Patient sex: M
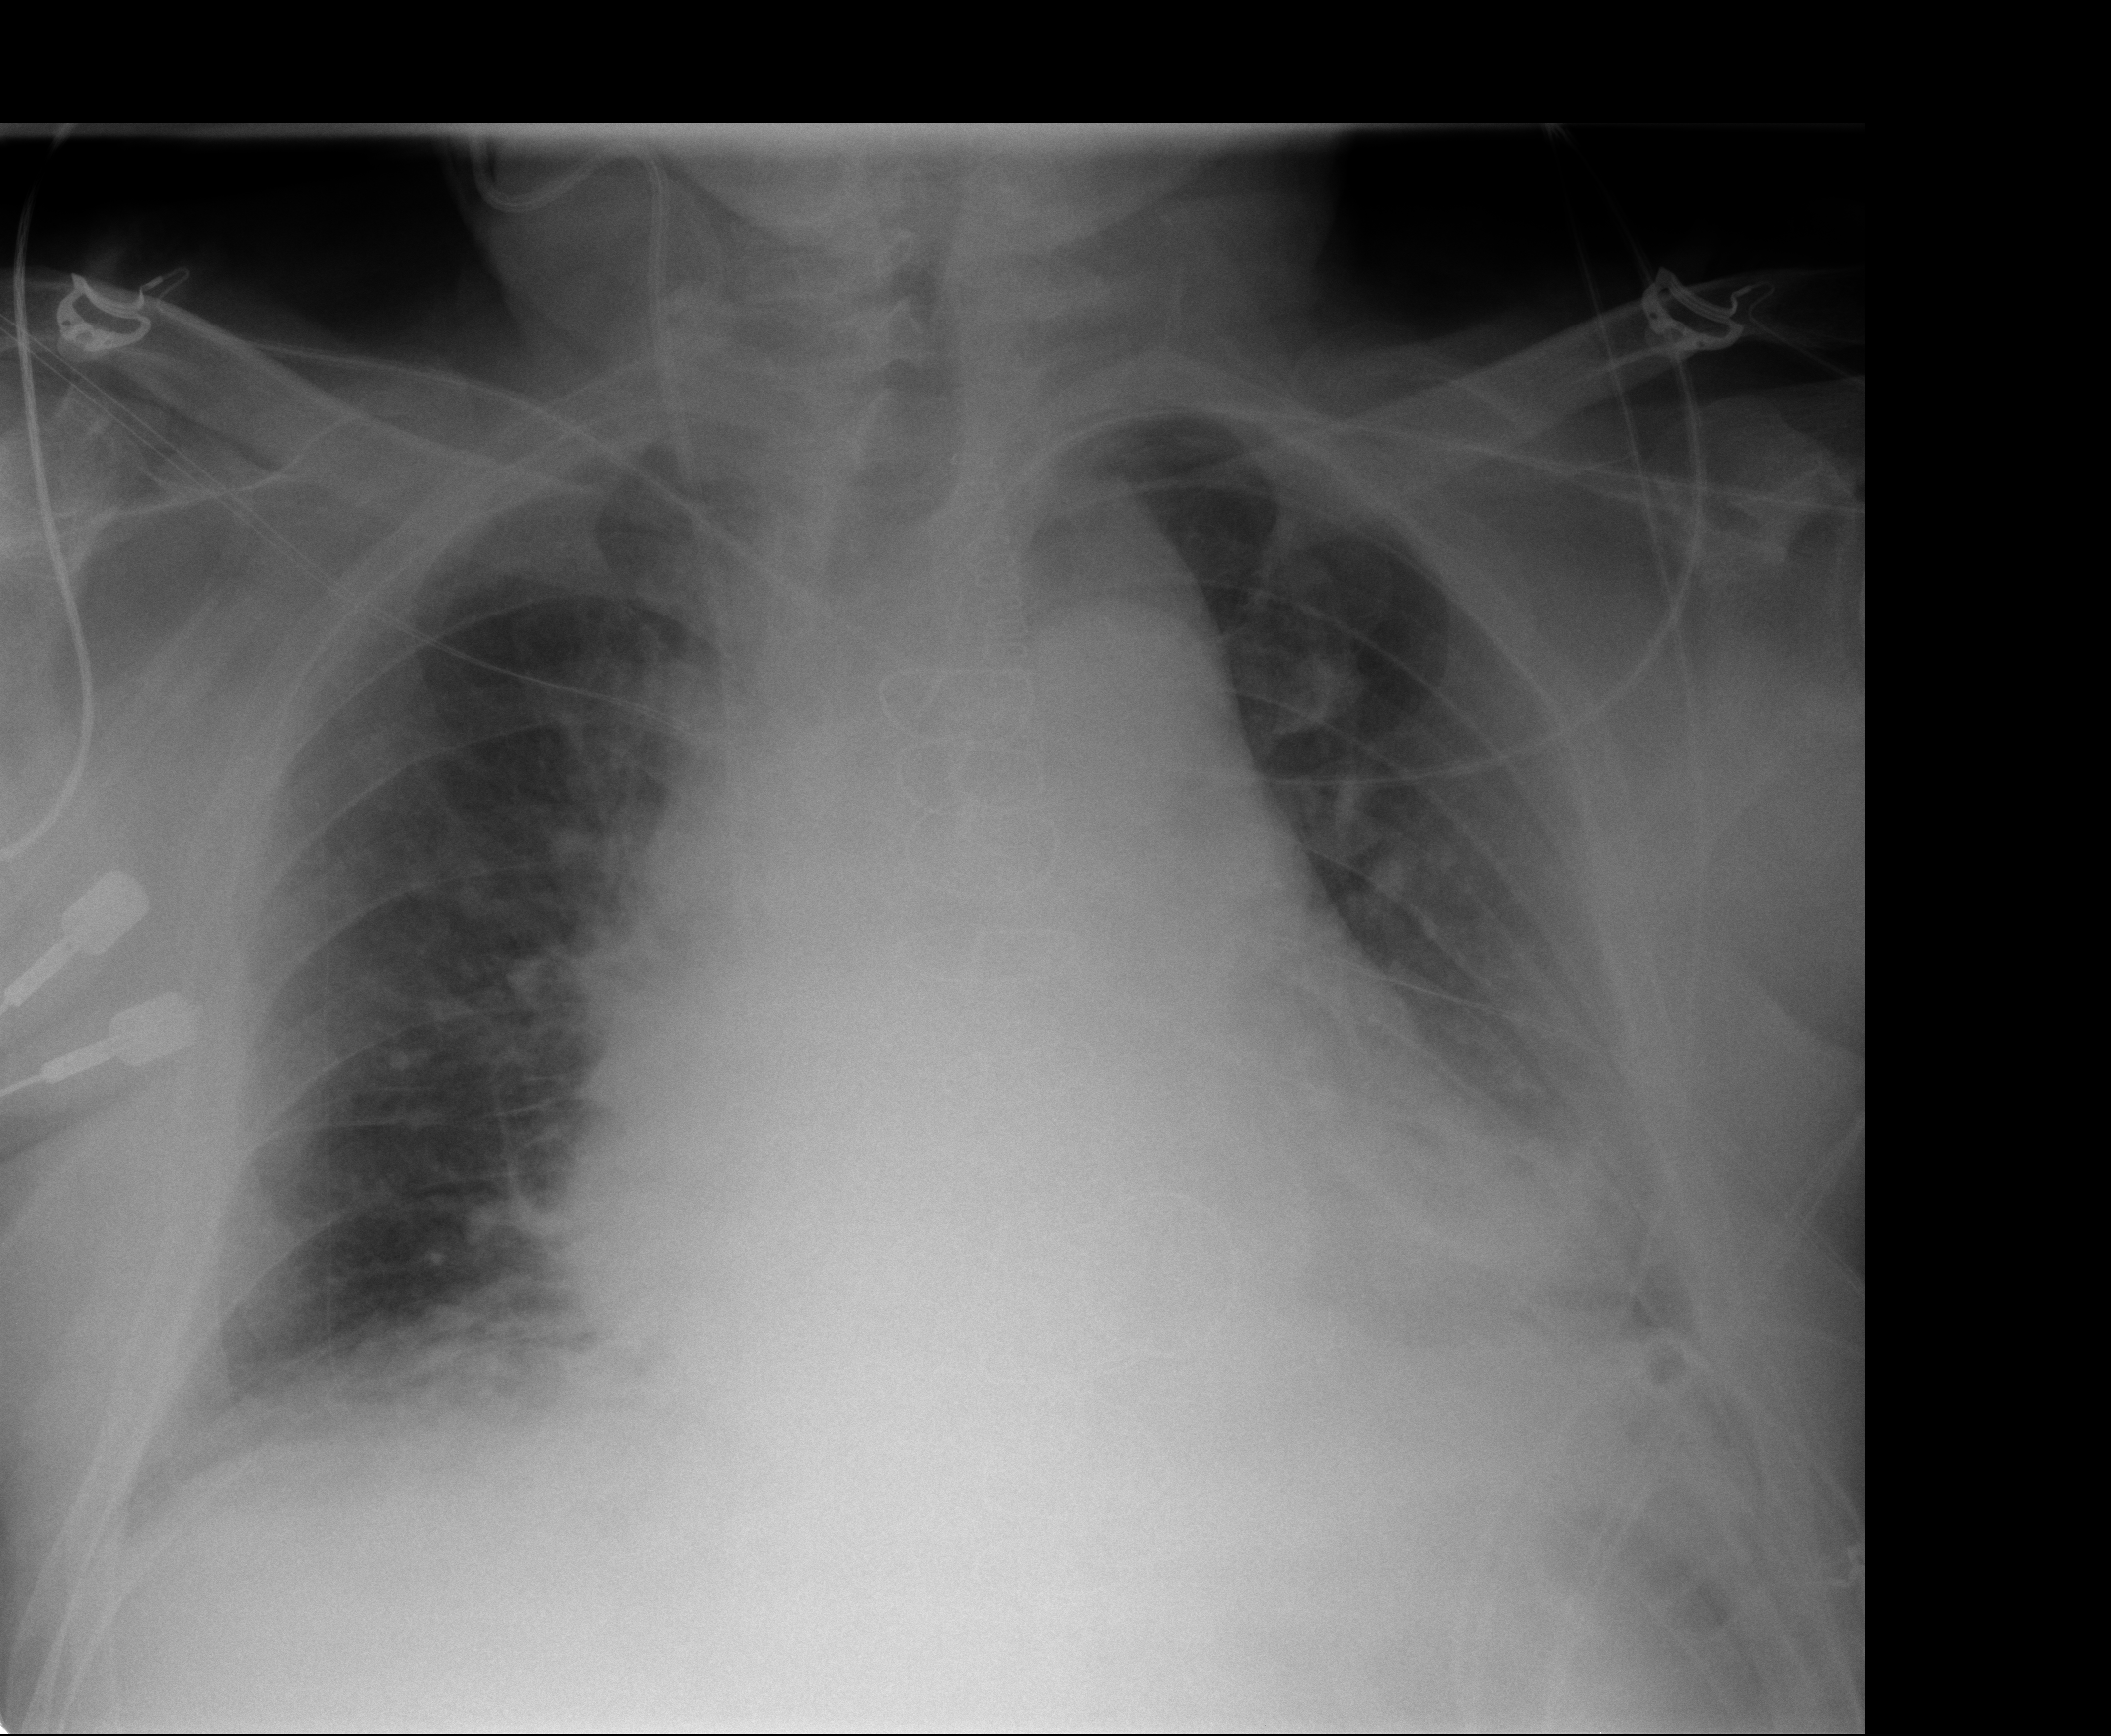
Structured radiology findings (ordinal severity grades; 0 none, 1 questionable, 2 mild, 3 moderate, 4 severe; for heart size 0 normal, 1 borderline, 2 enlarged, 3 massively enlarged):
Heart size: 3
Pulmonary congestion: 3
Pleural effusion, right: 0
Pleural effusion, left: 0
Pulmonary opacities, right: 2
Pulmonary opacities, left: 2
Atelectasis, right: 2
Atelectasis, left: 2